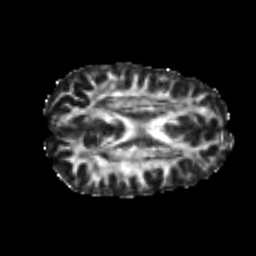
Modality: FA
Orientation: axial
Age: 22
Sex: male
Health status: healthy
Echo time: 0.074 s